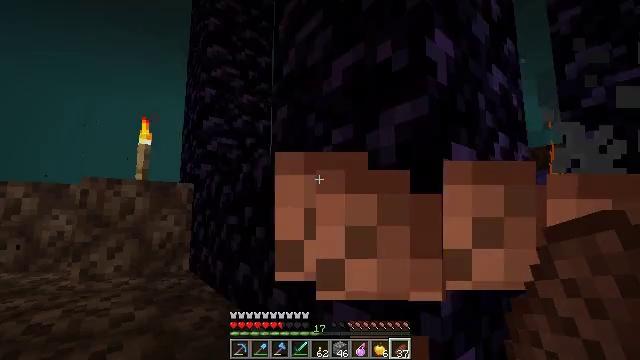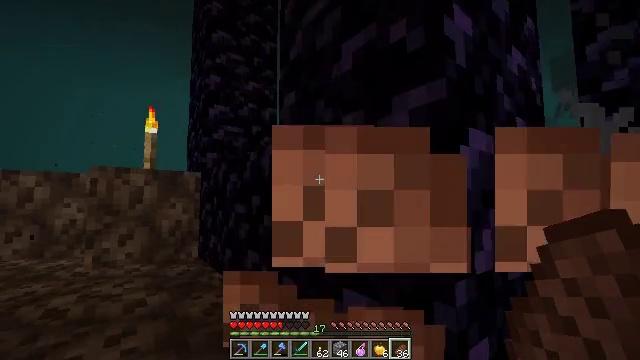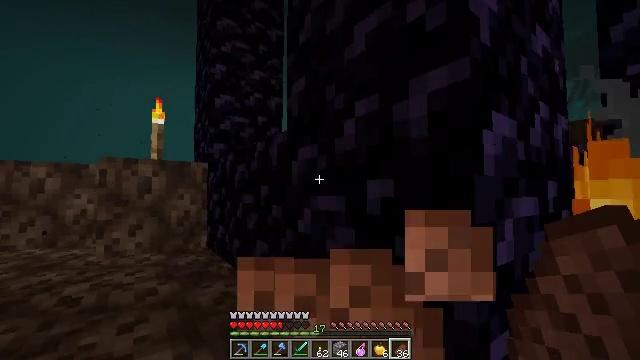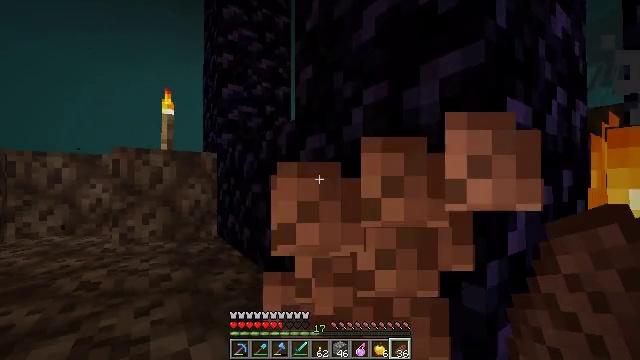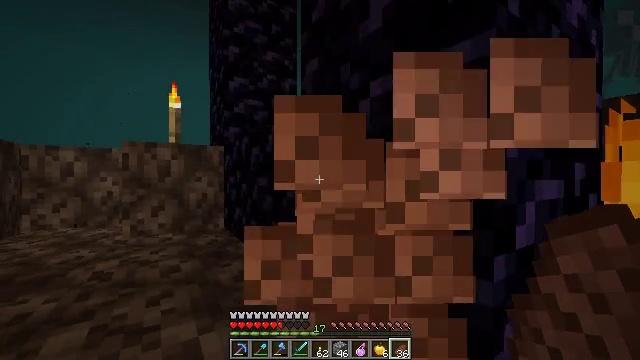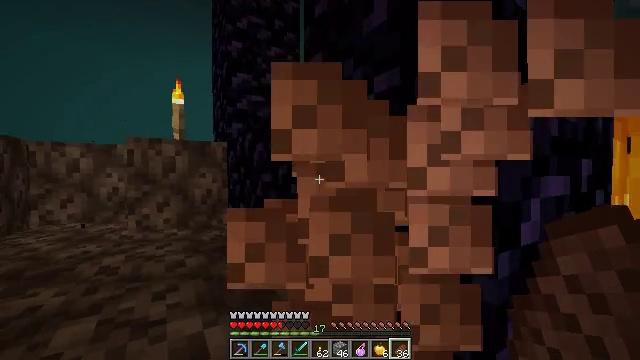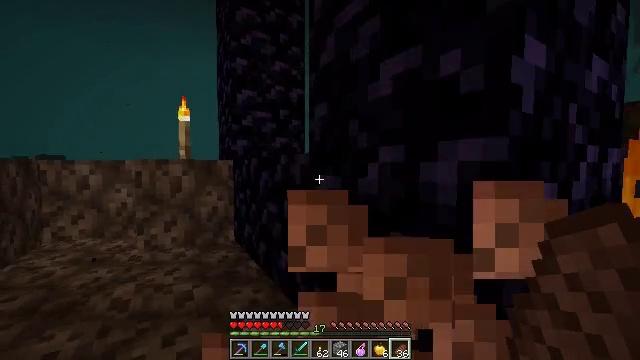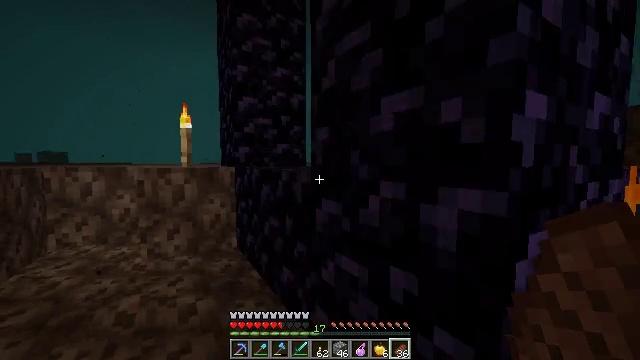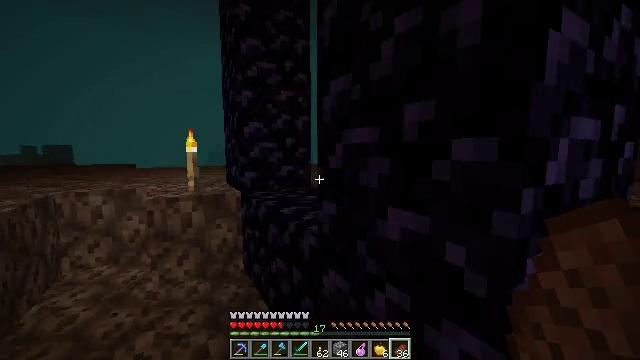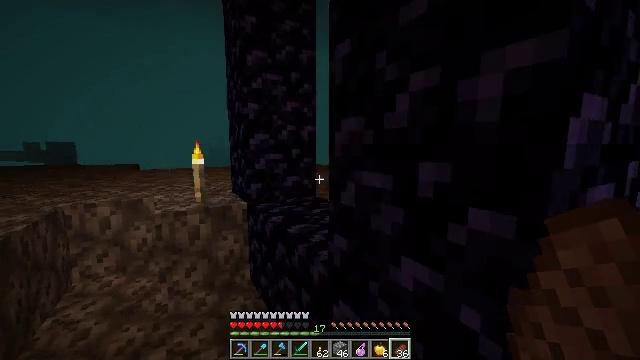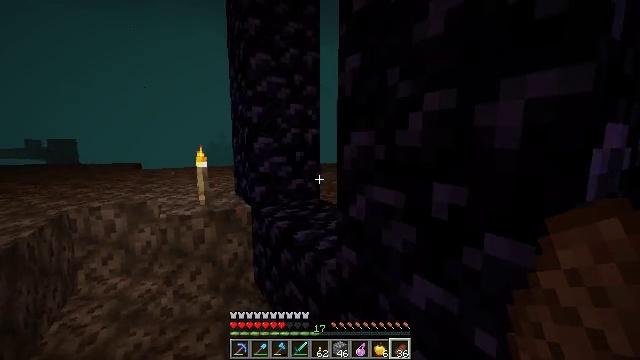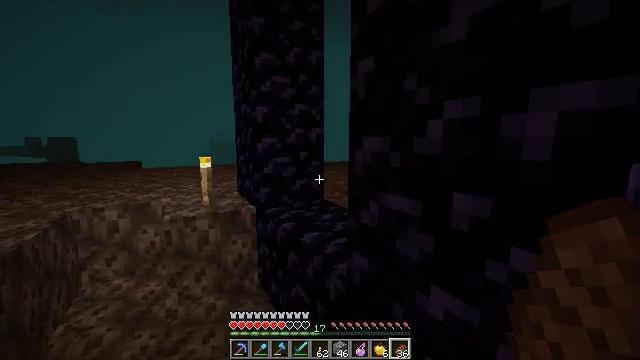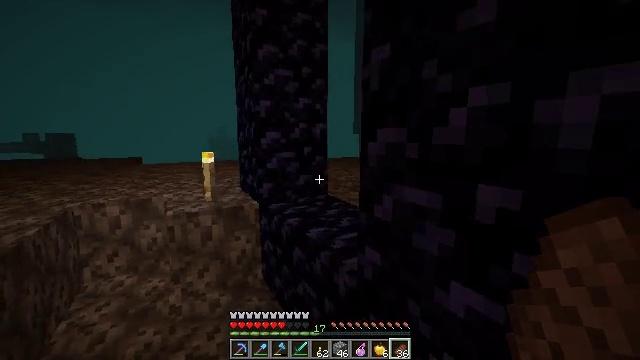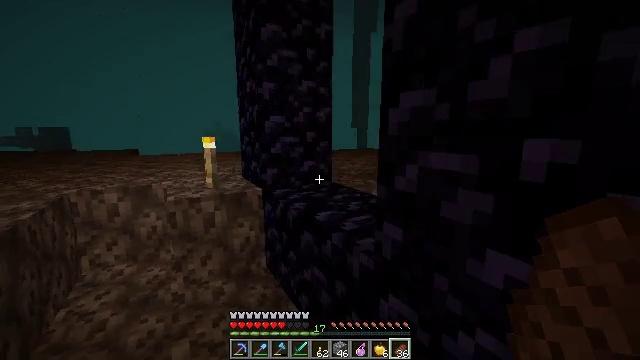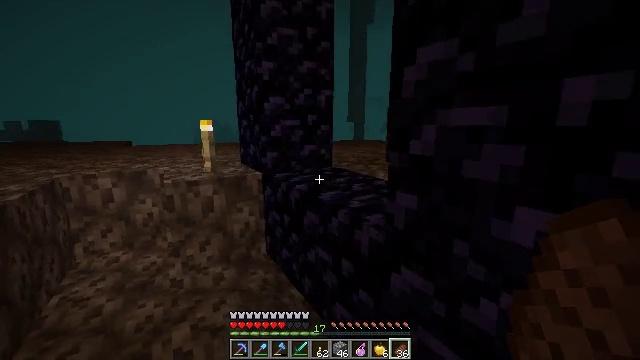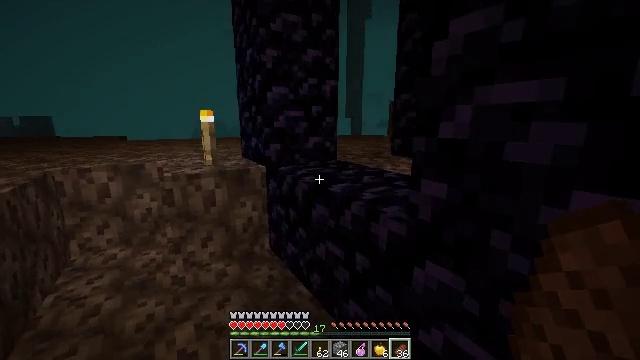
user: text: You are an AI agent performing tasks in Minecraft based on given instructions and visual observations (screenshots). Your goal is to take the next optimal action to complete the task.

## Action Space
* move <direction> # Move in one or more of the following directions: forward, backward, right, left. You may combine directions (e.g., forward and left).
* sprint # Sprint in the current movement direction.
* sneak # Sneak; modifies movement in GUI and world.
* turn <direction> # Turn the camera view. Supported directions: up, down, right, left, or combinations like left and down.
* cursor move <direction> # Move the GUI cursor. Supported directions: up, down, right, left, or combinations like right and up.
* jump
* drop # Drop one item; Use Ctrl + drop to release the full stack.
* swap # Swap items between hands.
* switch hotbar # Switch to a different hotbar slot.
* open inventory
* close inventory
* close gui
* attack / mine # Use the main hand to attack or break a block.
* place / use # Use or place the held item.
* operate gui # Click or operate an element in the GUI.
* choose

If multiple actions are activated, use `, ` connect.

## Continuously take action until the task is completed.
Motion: motion action
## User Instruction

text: Mine the block under the soul fire.
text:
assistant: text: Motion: move forward and move left, turn left and down, use / place
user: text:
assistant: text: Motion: move forward and move left, turn left and down, use / place
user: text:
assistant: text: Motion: move forward and move left, turn left and down, use / place
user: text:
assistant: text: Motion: move forward and move left, turn left and down, use / place
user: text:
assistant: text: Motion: move forward and move left
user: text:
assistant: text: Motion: move forward and move left, turn left and down, jump
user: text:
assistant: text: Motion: move forward and move left, turn down, jump
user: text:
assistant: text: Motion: move forward and move left, turn down, jump
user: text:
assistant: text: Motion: move forward and move left, turn down, jump
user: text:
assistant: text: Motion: move forward and move left
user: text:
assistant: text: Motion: move forward and move left
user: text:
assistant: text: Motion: move forward and move left
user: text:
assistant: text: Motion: move forward and move left, turn down
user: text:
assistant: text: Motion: move forward and move left, turn down
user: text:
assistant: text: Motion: move forward and move left
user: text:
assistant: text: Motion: move forward and move left
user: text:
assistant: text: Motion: move forward and move left, turn right and down
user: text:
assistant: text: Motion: move forward and move left, turn right and down
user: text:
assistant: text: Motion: move forward and move left, turn right
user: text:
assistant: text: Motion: move forward and move left, turn right
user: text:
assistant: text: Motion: move forward and move left, turn right and up
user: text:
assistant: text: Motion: move forward and move left, turn right
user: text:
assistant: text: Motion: move forward and move left, turn right and up
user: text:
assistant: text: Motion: move forward and move left, turn right and up
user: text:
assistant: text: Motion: move forward and move left, turn right and up
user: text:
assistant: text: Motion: move left, turn right and up
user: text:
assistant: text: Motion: move left, turn right
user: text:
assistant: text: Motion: move left
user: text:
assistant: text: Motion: move left
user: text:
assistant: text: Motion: move left, turn right and up